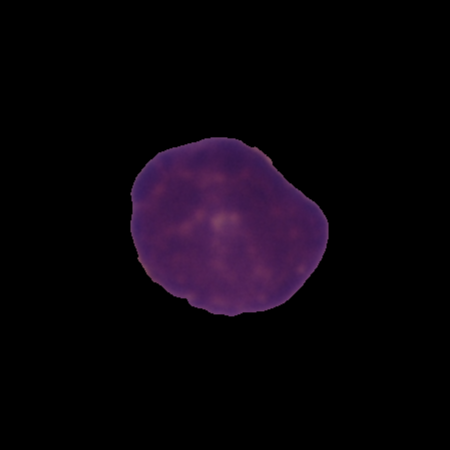
Label: healthy